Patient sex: F
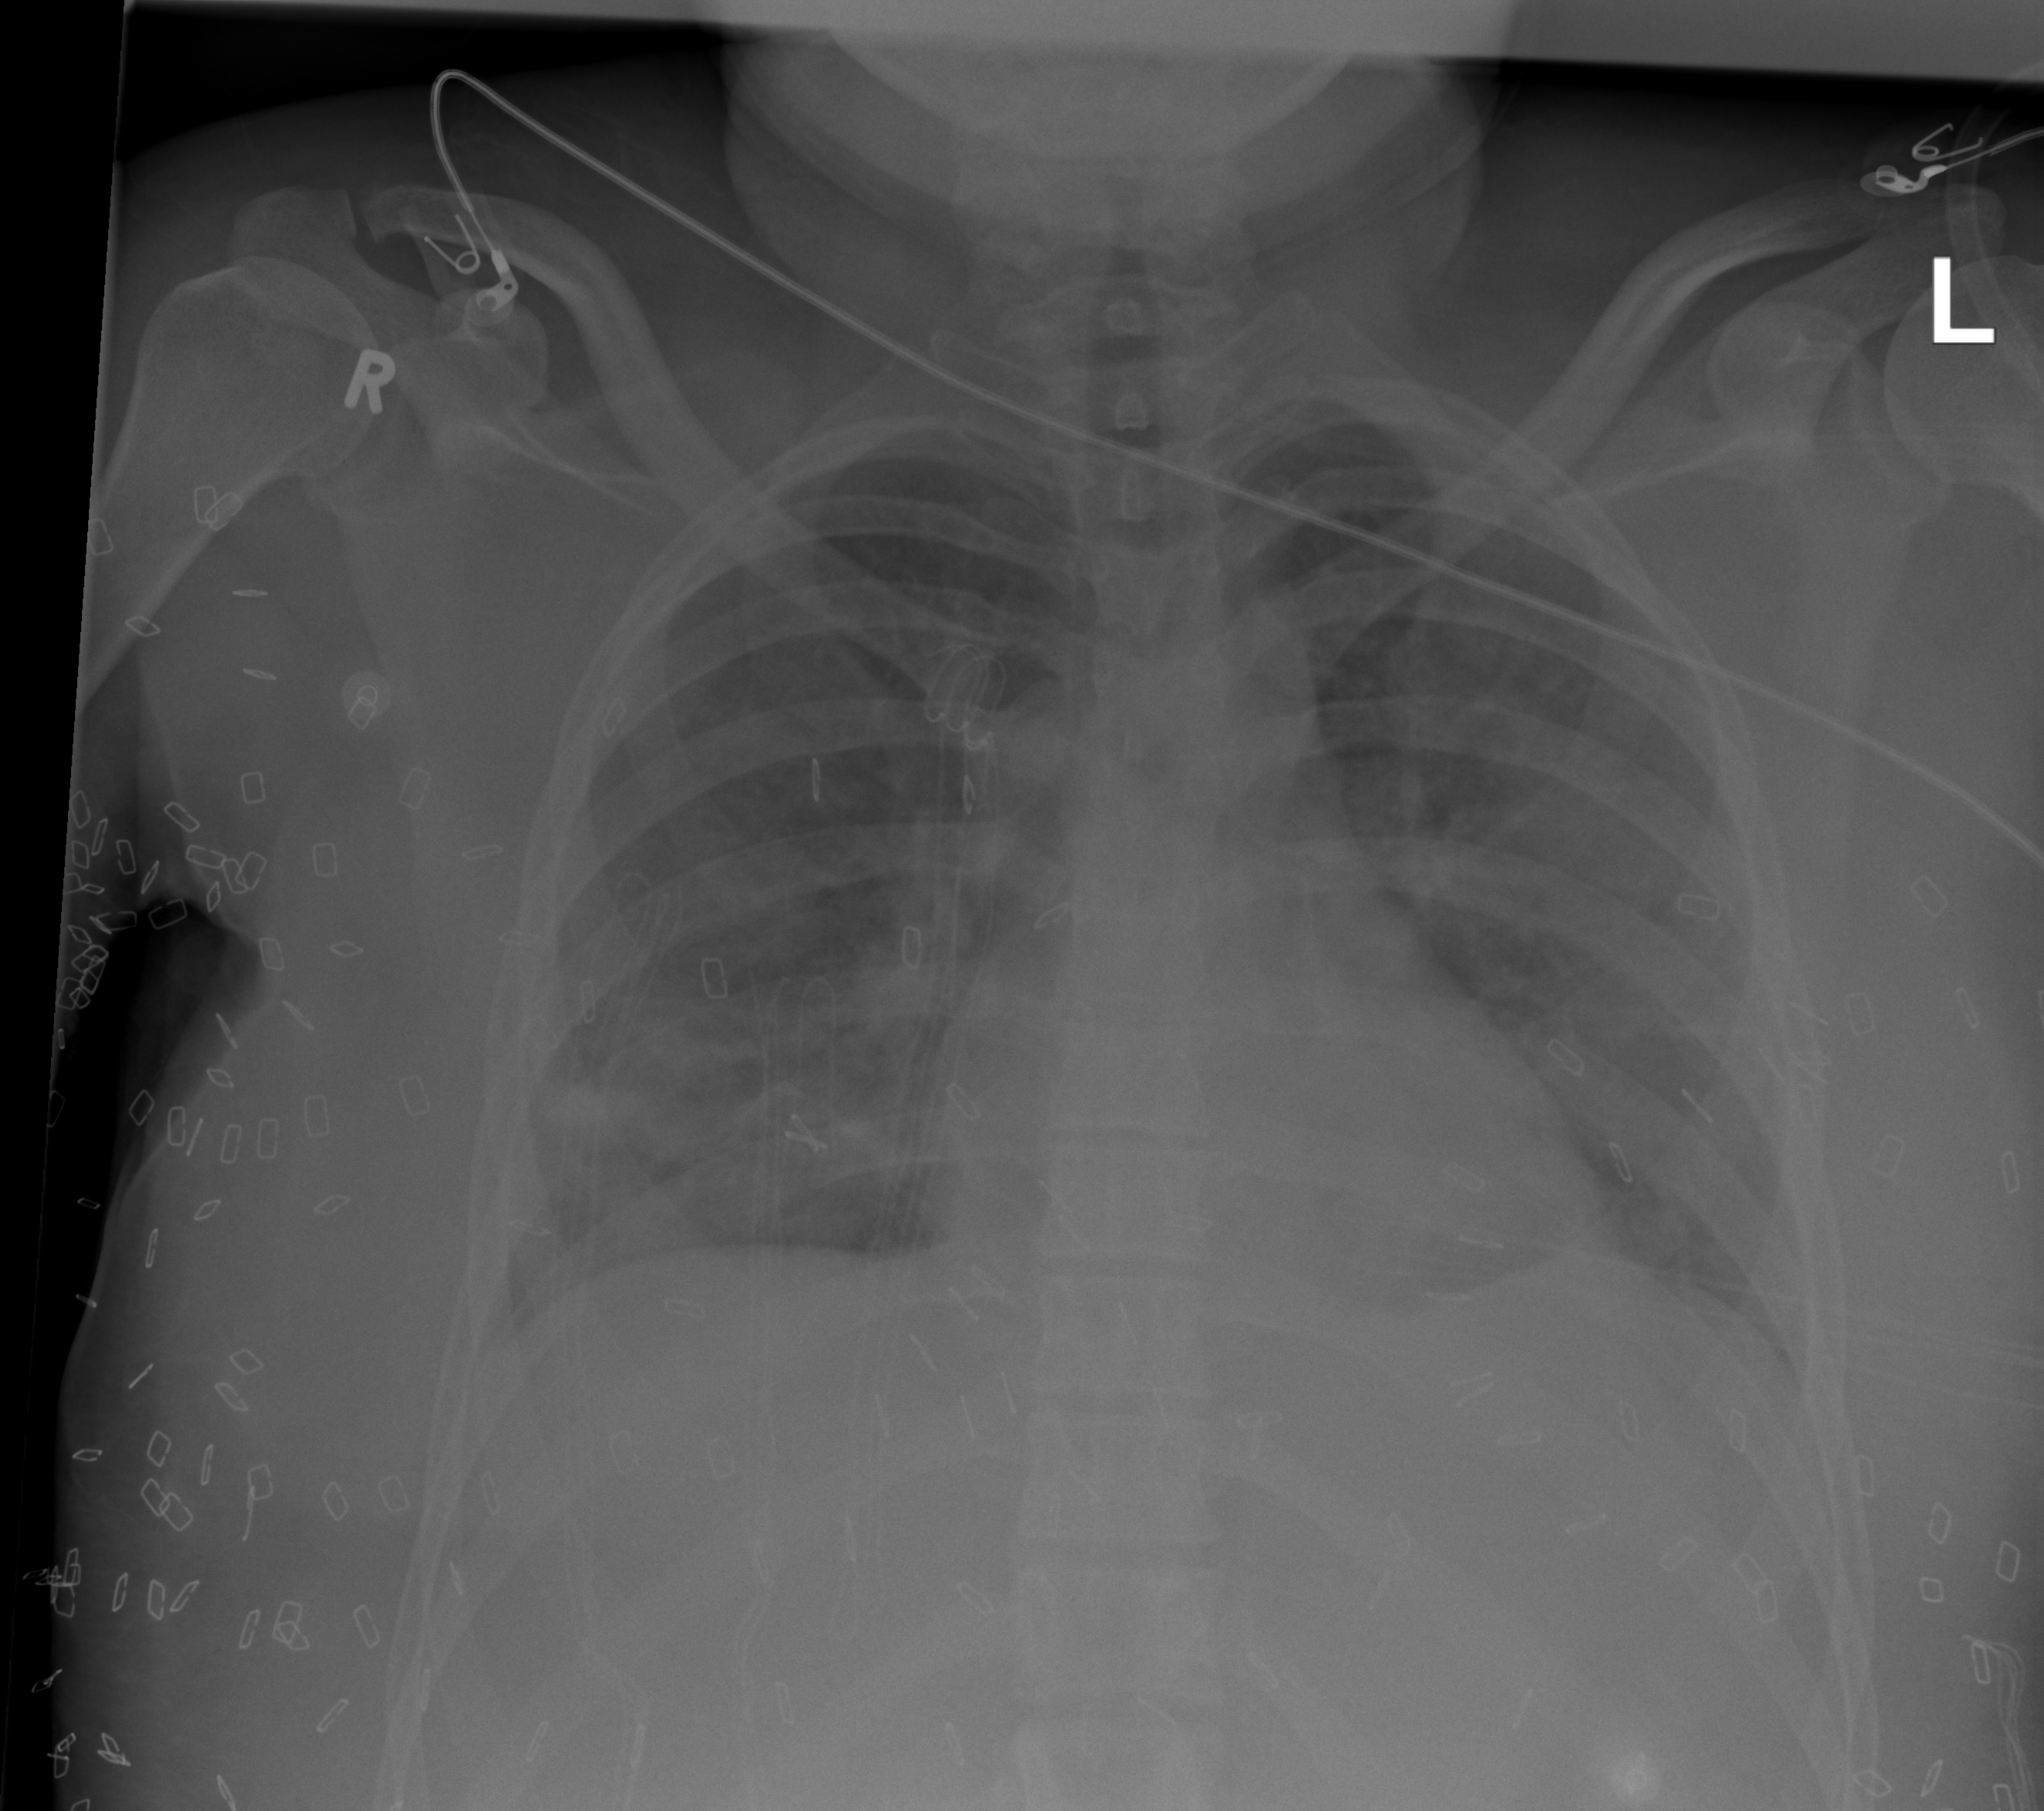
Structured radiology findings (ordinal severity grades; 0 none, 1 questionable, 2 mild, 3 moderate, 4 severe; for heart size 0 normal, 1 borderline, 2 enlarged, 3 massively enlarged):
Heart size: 0
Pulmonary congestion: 0
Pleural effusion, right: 2
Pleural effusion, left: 2
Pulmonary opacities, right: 2
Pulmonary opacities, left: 2
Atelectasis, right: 1
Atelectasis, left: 1